Question: I've got the following string of HTML built up in JavaScript:
'''
var s = "<p id='main'><p>Sample paragraph text.</p><p>more</p></p>";
'''
Which, formatted, looks like this:
'''
<p id='main'>
<p>Sample paragraph text.</p>
<p>more</p>
</p>
'''
However, when I use jQuery's 'append' method to add this to a 'div', it is added like this:
'''
<p id='main'></p>
<p>Sample paragraph text.</p>
<p>more</p>
'''
You can replicate <URL>, it happens for me at least in Chrome:

After you run it, right click on the paragraph and choose "Inspect Element".
This causes a problem for me because using '.html()', but obviously this results in an empty string.
Does anyone know why this might be happening?
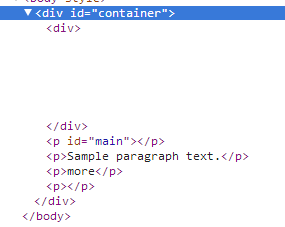
Answer: You can't nest paragraphs. Use a div to wrap the paragraphs instead.